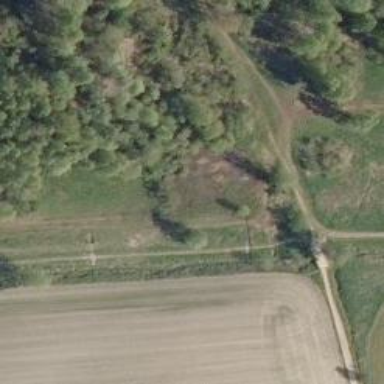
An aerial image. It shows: Path.